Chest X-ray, AP view. Patient: 21 years old, sex F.
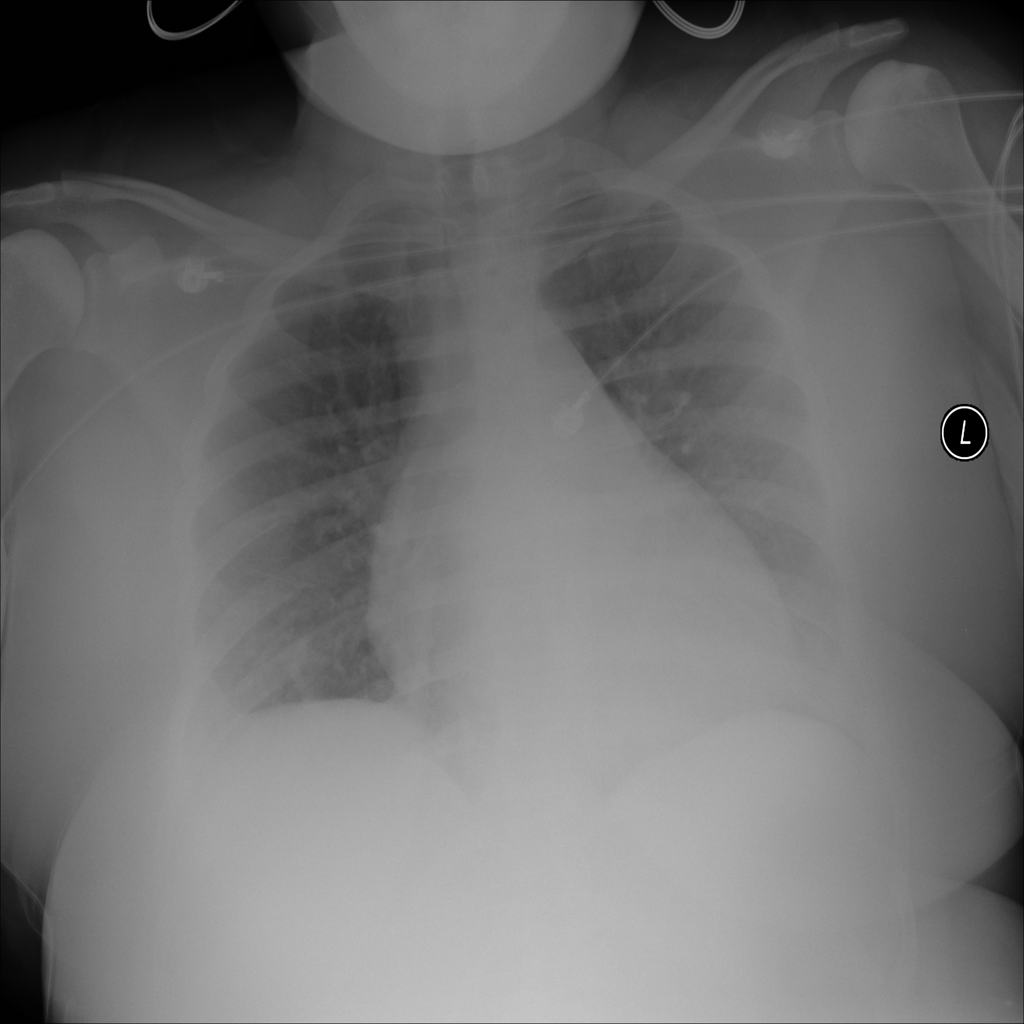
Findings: Cardiomegaly